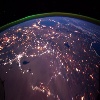
Label: land